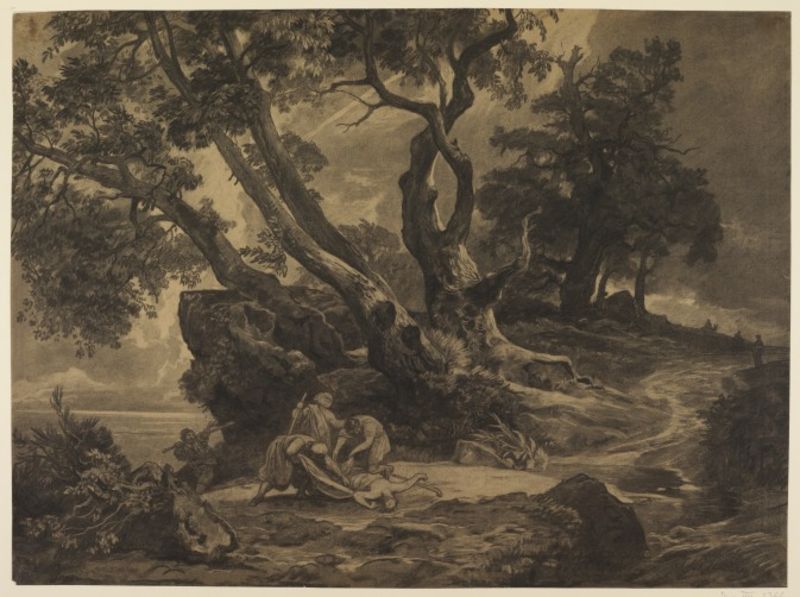
Titel: Der Überfall auf den Wanderer
Künstler: Johann Wilhelm Schirmer
Standort: Karlsruhe
Institution: Staatliche Kunsthalle Karlsruhe
Schlagwörter: baum, berg, blätter, dunkel, felsen, gemälde, gewitter, gott, gruppe, himmel, kampf, laub, mann, meer, nackt, schatten, wasser, weiß, wolken, aquarell, bäume, fluss, landschaft, menschen, sand, see, ufer, äste, abend, braun, frau, grau, hell, hintergrund, holz, kleider, licht, männer, nacht, schwarz, straße, szene, zeichnung, gras, tuch, weg, wiese, wolke, beige, leute, alt, kappe, arme, kleidung, leiche, mensch, mord, stein, steine, tod, tot, toter, trauer, bild, ast, baumstamm, erde, feld, horizont, hügel, natur, stamm, strauch, wind, zweige, busch, büsche, pfad, sonne, boden, mantel, decke, drei, gewänder, personen, blatt, pflanze, pflanzen, gebeugt, wald, stock, engel, putto, landschft, wellen, papier, liegen, düster, stab, fels, hang, grafik, graphik, tag, monochrom, sepia, figuren, romantik, angst, gewalt, querformat, sturm, stämme, unwetter, wetter, wild, lanze, hoch, klippe, flucht, vier, mond, blut, lichtstrahl, greis, strahlen, wurzel, kohle, wälder, lichtung, druck, mondschein, schwarz weiss, druckgrafik, radierung, stich, raub, streit, überfall, stöcke, verletzt, strahl, bleistift, tanne, mythologie, kämpfen, kohlezeichnung, beugen, baumgruppe, wurzeln, braum, jäger, sterben, blitz, götter, hilfe, leid, qual, schmerz, wanderer, dramatisch, rinde, dramatik, unfall, sonnenstrahlen, sunkel, eiche, opfer, speer, chiaroscuro, töten, stange, dürer, eichen, räuber, kupferstich, hinterhalt, wegelagerer, waldweg, hirten, schlagen, gefallen, mörder, jagen, helfen, retten, rettung, ablegen, wickeln, verwachsen, verbrechen, mehr, graphit, mee, zweite, büume, samariter, krücke, mer, sper, verletzter, aufpasser, entwurzelt, verzweigt, unheil, detailreich, dunekl, matel, romatik, diebe, überfallen, rauben, überall, ermordet, pfd, wolkenstimmung, ausrauben, en, l, ?, w, love, feösen, eild, dunkel angst gewitter bibel, toer, grisaille, mann stab, satb, mord im wald, lj, böat, schaurich, unheilverkündend, raub mord gewalt, stääme, fwald, wreiss, ebaum, fledderer, pfalnezne, krcke, der gefallene krieger, blizz, natursymbolischer parallelismus, druckgraphiki